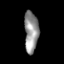
Tissue: skin
Cell type: Fibroblasts
Senescence score: 0.7228
Nuclear area (px): 564
Mean DAPI intensity: 148.78